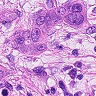
Metastatic tissue present: yes